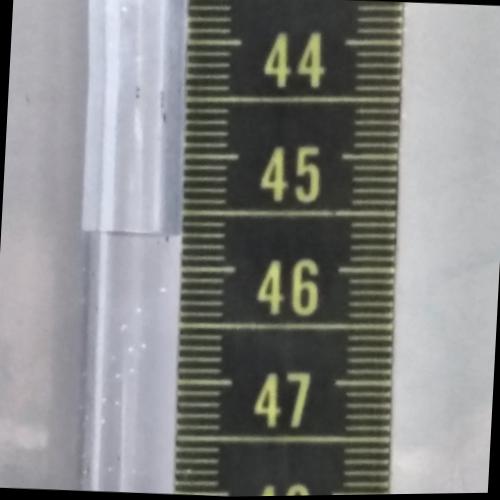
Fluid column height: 45.7 cm